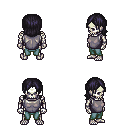
a pixel art fantasy rpg character, male body template, skeleton, steel chest armor, teal pants, raven long bangs hairstyle, four views (front, back, left, right), 2x2 character sprite sheet, small pixel art, hard edges, no anti-aliasing